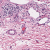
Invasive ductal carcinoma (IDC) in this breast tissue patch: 0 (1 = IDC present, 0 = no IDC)